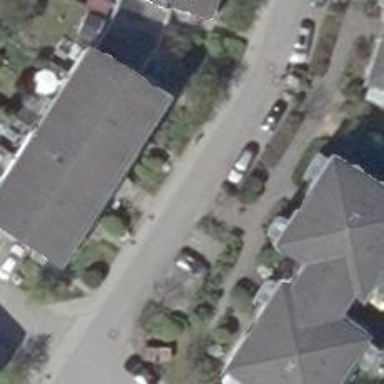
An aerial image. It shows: Residential road.